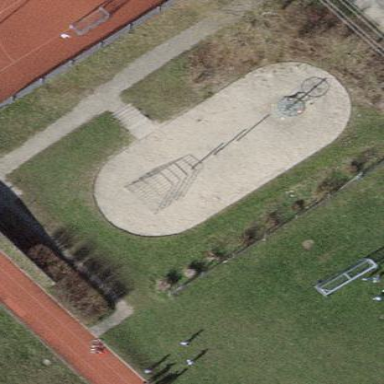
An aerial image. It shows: Playground area for leisure land.